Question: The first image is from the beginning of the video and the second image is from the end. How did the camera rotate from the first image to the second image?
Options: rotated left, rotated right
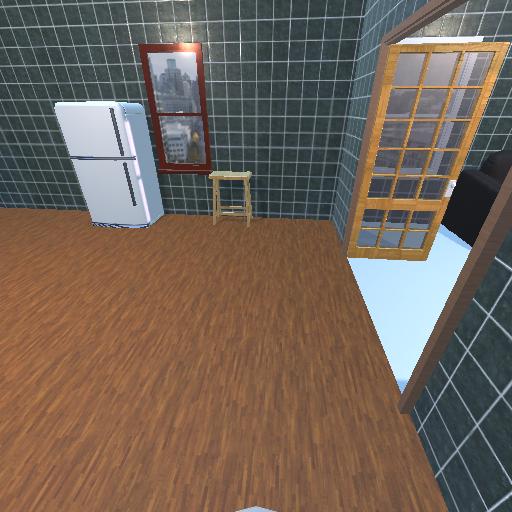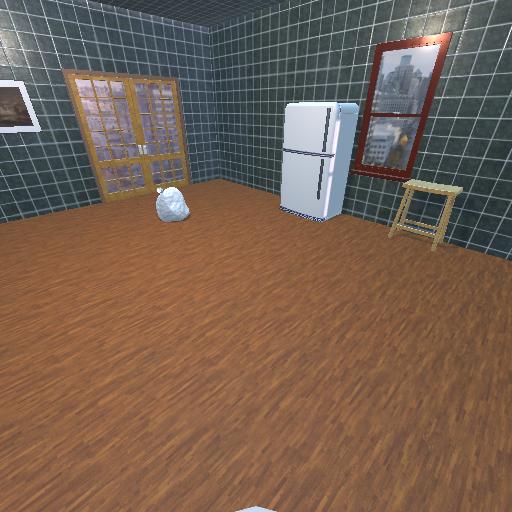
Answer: rotated left